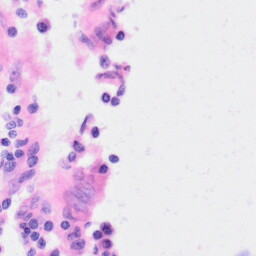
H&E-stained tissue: Kidney